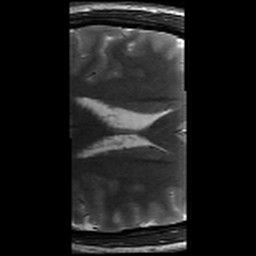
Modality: T2w
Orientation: axial
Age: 23
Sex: female
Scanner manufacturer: siemens
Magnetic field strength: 3 T
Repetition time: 8.02 s
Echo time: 0.08 s